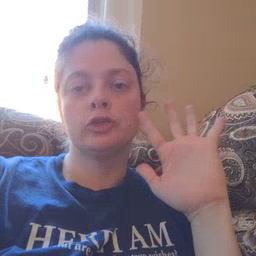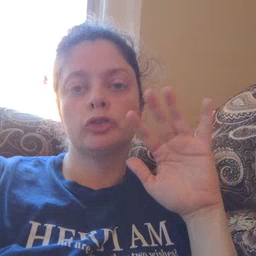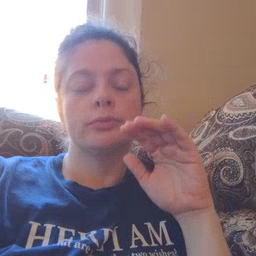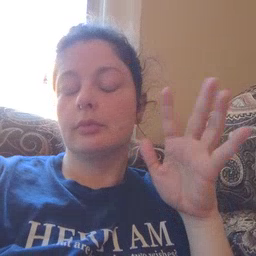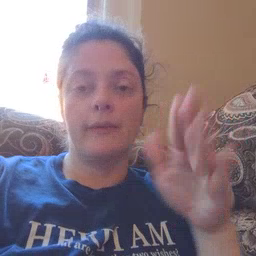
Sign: fish